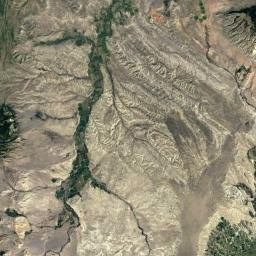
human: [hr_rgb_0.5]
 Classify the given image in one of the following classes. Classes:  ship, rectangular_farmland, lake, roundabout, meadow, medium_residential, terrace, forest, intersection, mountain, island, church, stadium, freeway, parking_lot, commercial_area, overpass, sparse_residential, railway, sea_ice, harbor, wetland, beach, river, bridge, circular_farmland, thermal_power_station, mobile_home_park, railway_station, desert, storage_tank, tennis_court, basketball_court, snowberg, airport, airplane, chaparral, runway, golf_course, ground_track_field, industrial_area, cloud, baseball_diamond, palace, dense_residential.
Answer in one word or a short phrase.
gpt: mountain